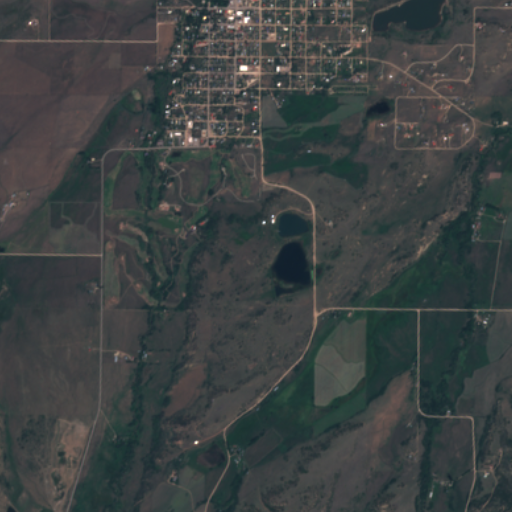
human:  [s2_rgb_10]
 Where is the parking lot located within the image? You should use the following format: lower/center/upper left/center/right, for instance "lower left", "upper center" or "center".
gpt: The parking lot is located in the upper center of the image.
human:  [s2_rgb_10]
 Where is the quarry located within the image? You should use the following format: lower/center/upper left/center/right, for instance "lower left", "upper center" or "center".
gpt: The quarry is located in the lower left of the image.
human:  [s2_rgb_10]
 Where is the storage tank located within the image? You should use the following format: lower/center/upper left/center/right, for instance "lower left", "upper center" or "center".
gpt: The storage tank is located in the upper center of the image.
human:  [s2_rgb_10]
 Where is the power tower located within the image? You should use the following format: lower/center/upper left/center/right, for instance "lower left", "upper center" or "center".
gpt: There is no power tower in the image.